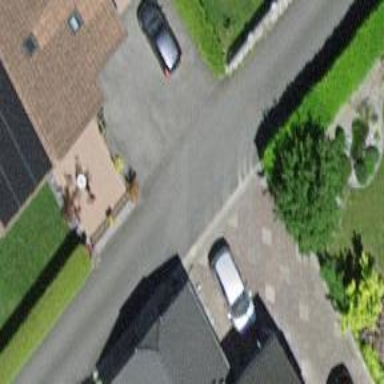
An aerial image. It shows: Living street.